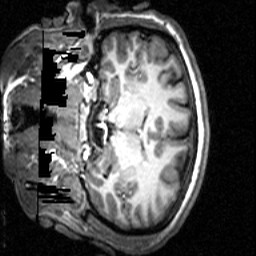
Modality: T1w
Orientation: coronal
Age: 24
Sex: female